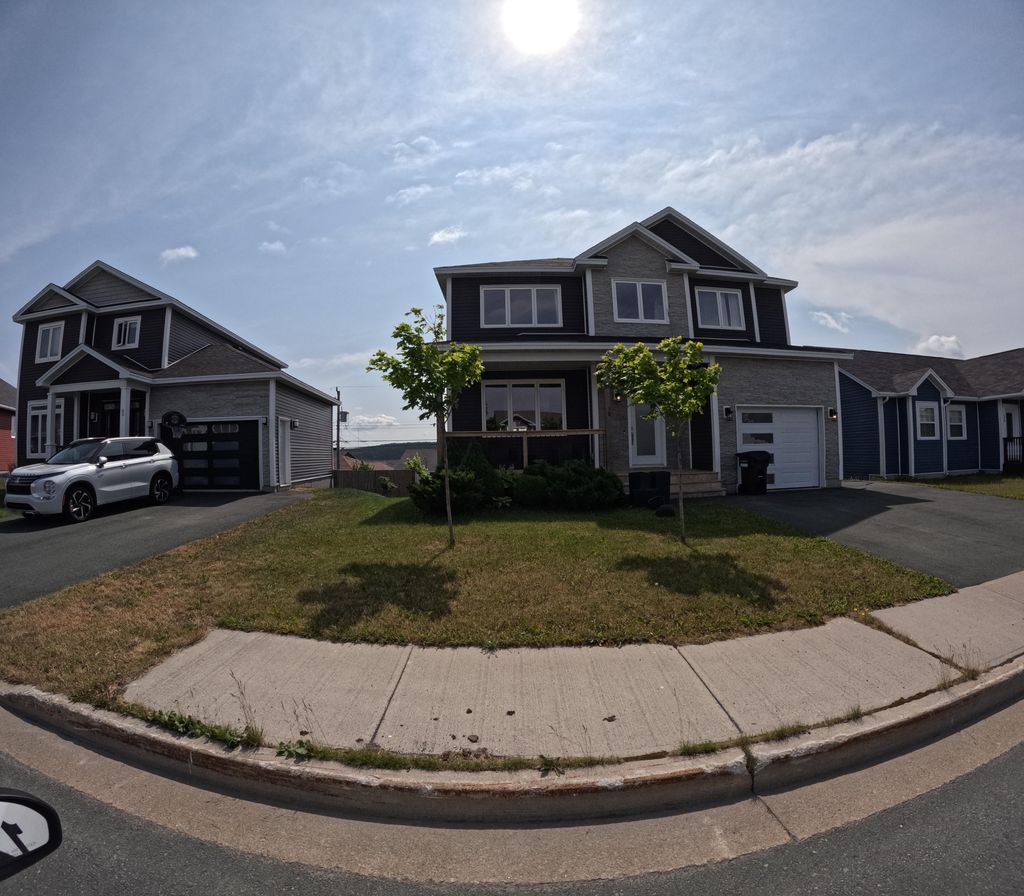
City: st_johns